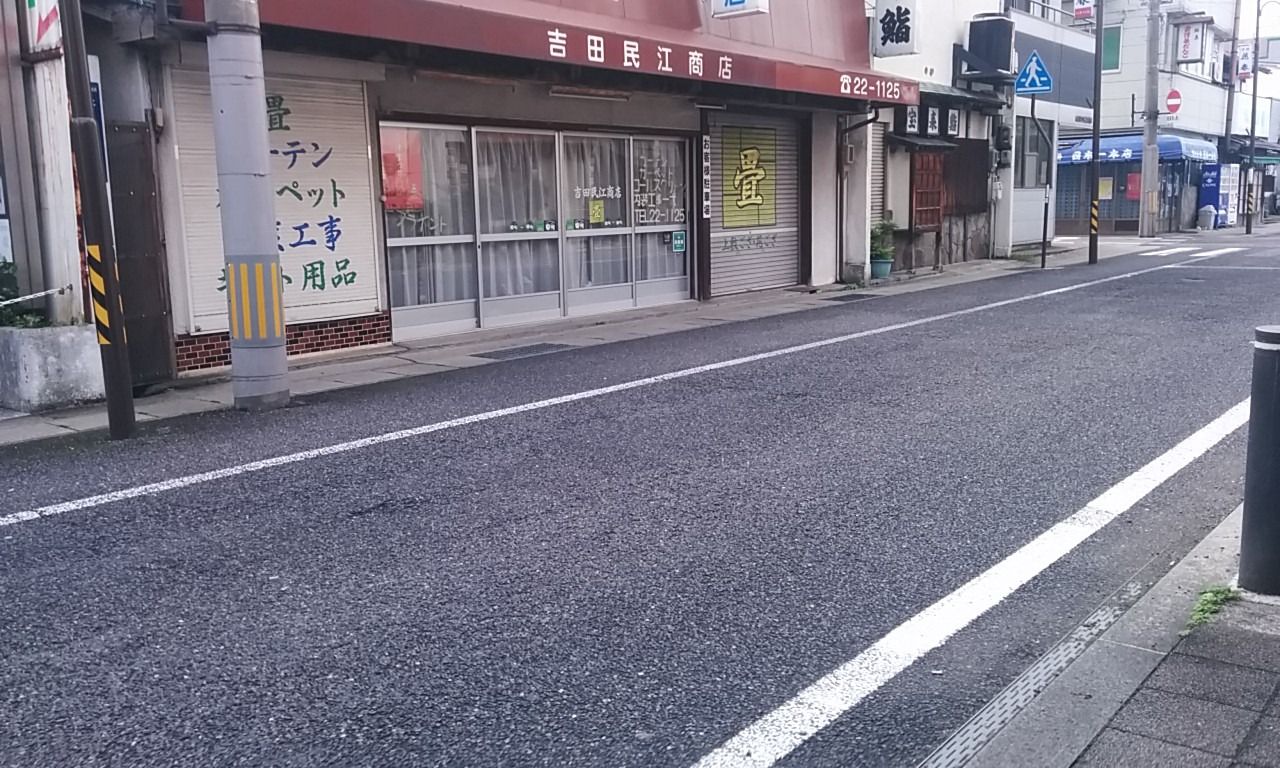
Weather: clear
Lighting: day
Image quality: good
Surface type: walking surface
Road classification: unclassified
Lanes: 1.0
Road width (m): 2
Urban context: urban centre
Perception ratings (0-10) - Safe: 0.5, Lively: 5.67, Beautiful: 2.85, Boring: 2.39, Depressing: 7.26, Wealthy: 6.18